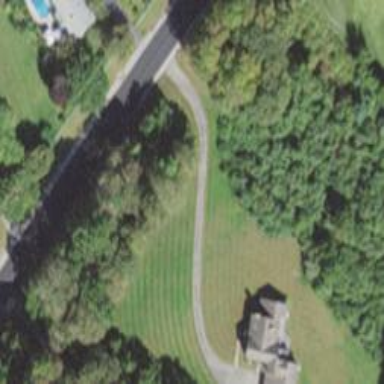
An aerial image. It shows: Residential driveway serving as service road.